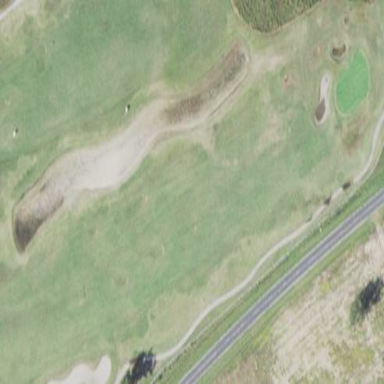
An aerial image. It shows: Scenic golf fairway.